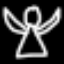
Label: angel